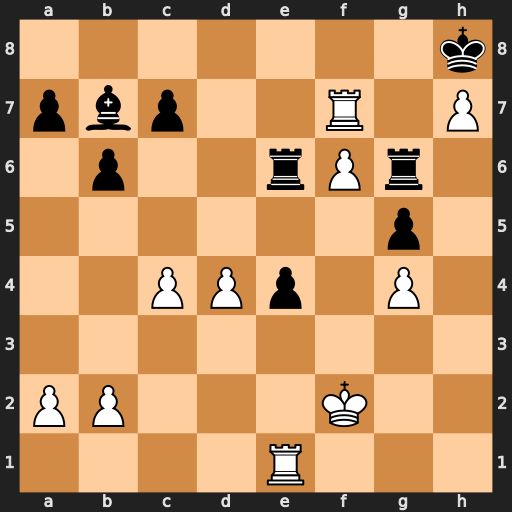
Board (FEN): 7k/pbp2R1P/1p2rPr1/6p1/2PPp1P1/8/PP3K2/4R3
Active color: w
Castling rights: -
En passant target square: -
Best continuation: Rf8+ Kxh7 Rh1+ Rh6 Rf7+ Kg6 Rg7+ Kxf6 Rxh6+ Kxg7 Rxe6